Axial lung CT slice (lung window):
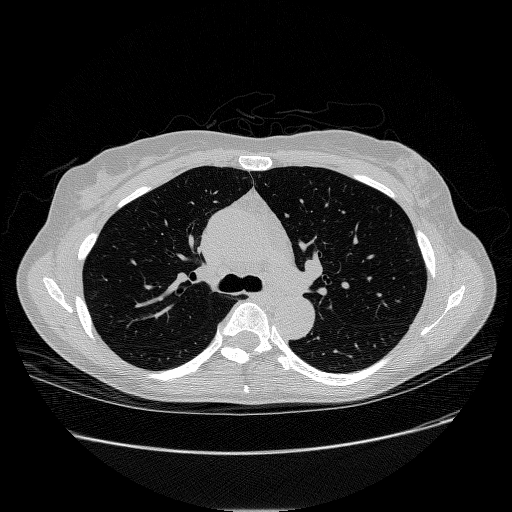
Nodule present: no